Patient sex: M
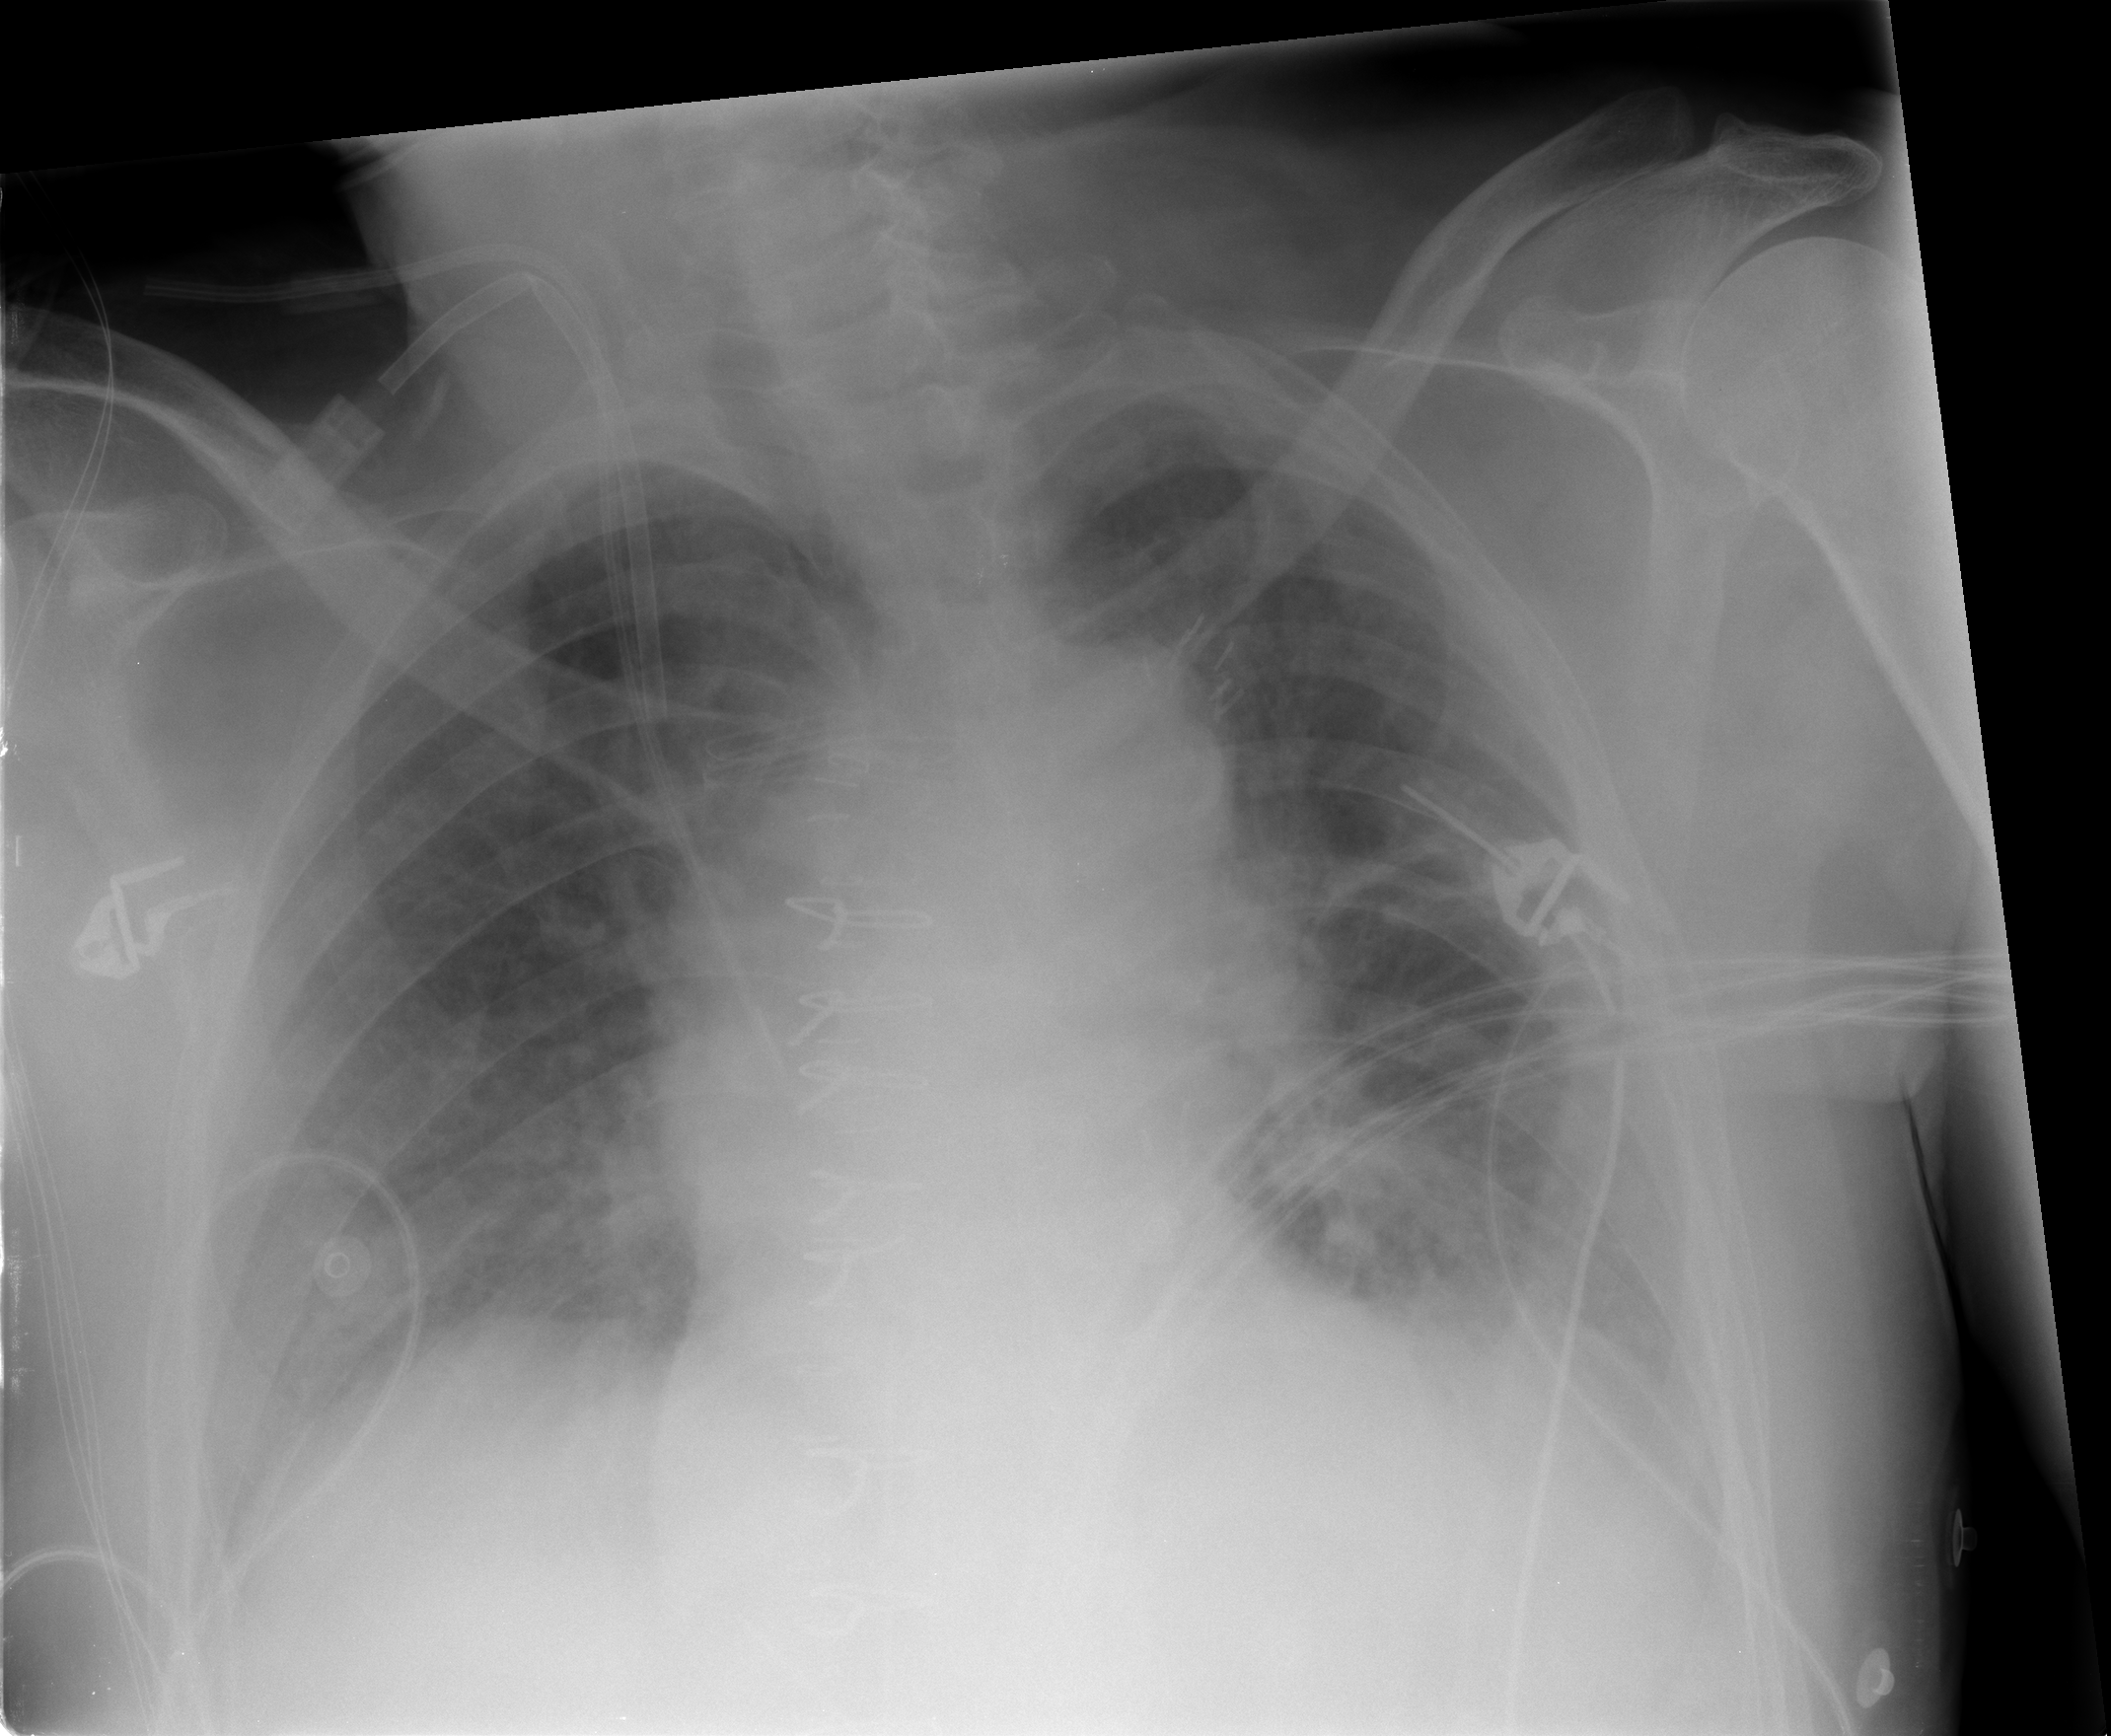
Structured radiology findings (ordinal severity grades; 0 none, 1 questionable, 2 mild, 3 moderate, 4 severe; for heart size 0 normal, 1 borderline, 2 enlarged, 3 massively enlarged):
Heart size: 1
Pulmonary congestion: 3
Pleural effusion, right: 1
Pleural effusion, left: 2
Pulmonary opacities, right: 2
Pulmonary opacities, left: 2
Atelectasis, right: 2
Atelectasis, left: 2